Question: I have a specialized 'UserControl' to play media content called 'PlayerView'.
The control has (, not provided by client).
'''
public partial class PlayerView
{
public PlayerView()
{
InitializeComponent();
PlayCommand = new RelayCommand(() =>
{
// Play some media: audio/video.
});
}
...
#region PlayCommand property
private static readonly DependencyPropertyKey PlayCommandPropertyKey = DependencyProperty.RegisterReadOnly(
"PlayCommand",
typeof(ICommand),
typeof(PlayerView),
new PropertyMetadata());
public static readonly DependencyProperty PlayCommandProperty = PlayCommandPropertyKey.DependencyProperty;
public ICommand PlayCommand
{
get { return (ICommand)GetValue(PlayCommandProperty); }
private set { SetValue(PlayCommandPropertyKey, value); }
}
#endregion
...
}
'''
The play command of the control works fine from XAML:
'''
<Controls:PlayerView x:Name="PlayerView" />
<Button Command="{Binding ElementName=PlayerView, Path=PlayCommand, Mode=OneWay}" Content="Play" />
'''
But currently, I am implemeting slideshow feature and I would like to execute the play command of the control from the .
'''
public class SlideshowViewModel : ViewModelBase
{
// Stores collection of audio/video clips to be played by the PlayerView.
// Assume that this ViewModel should invoke PlayerView PlayCommand.
}
public class MainViewModel : ViewModelBase
{
// Stores a lot of stuff.
public SlideshowViewModel Slideshow { get; }
}
'''

The question is: how the ? Is there a best practice?
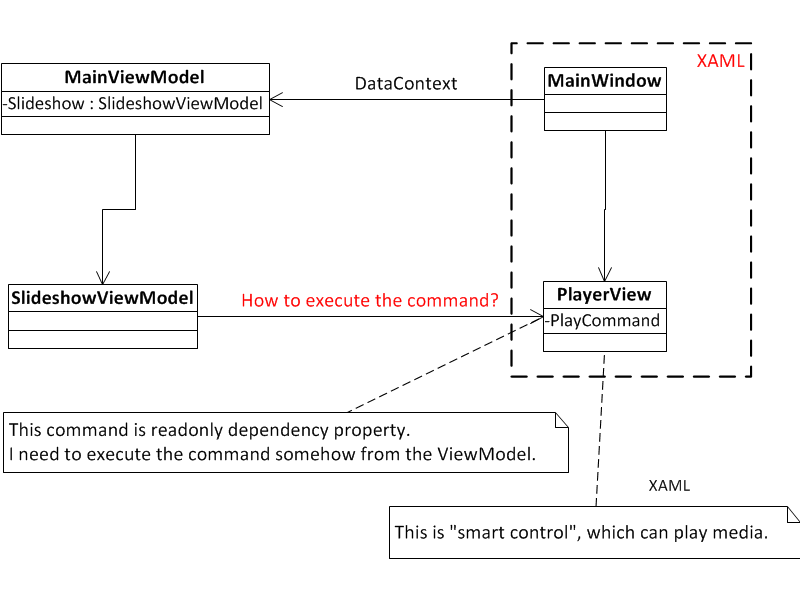
Answer: If I am understanding your issue correctly, the ViewModel should contain the implementation of the Command, not the View. This would be a truer MVVM implementation, and then the VM can call that command from within itself, if necessary.
edit:
to answer your question,
'''
public partial class PlayerView : IHaveAPlayCommand
{
public PlayerView()
{
this.DataContext = new ViewModel(this);
}
}
public class ViewModel
{
IHaveAPlayCommand view;
public ViewModel(IHaveAPlayCommand view)
{
this.view = view
}
}
'''